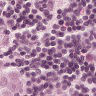
Metastatic tissue present: yes